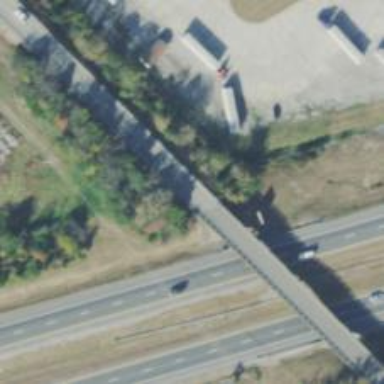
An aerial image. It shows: Secondary road crossing bridge.